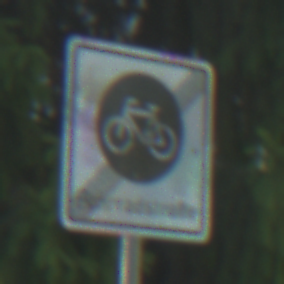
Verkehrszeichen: EndeFahrradstrasse
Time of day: SunriseSunset
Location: Outdoor (Suburban)
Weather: PartlyCloudy
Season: NotSpecified
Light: Natural